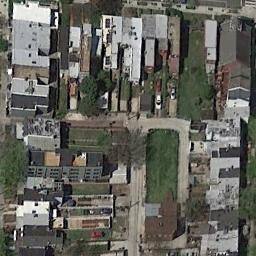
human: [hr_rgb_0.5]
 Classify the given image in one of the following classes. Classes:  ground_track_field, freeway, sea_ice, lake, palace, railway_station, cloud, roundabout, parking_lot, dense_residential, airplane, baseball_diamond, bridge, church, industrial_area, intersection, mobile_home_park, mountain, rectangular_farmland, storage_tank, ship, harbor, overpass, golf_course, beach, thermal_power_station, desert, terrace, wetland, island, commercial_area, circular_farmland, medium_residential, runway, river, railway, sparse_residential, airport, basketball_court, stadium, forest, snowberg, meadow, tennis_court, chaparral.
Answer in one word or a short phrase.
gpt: dense_residential